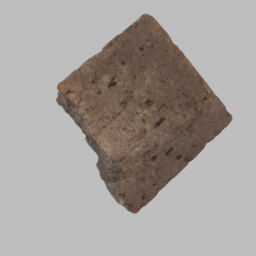
Label: architecture